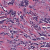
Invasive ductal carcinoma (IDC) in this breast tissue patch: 1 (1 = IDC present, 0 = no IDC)